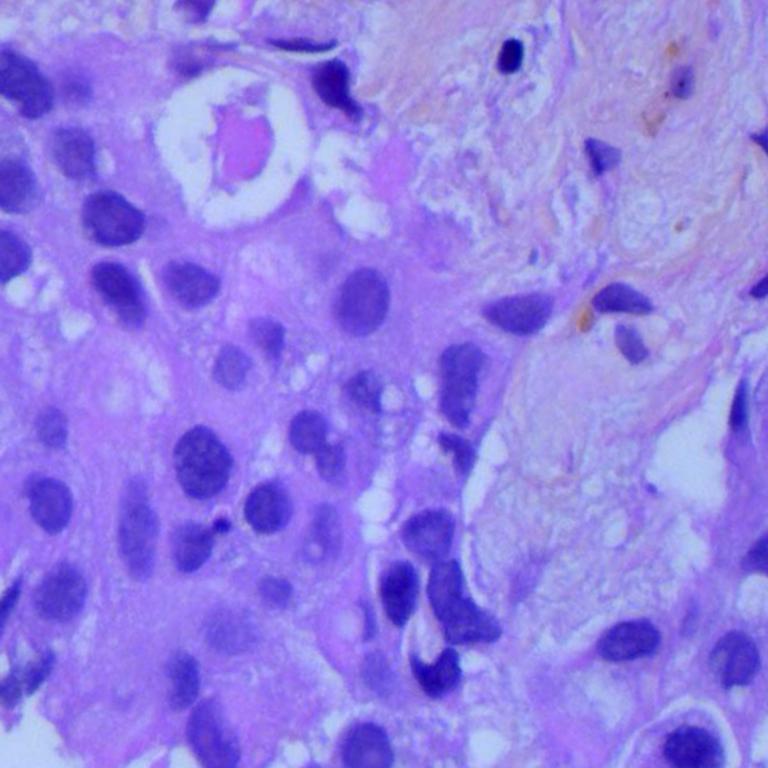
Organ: lung
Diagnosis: adenocarcinomas